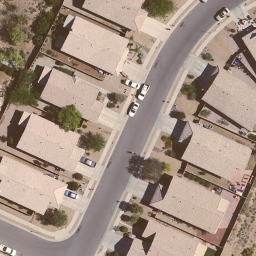
Label: residential